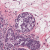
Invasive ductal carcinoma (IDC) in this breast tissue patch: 0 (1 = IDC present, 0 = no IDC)